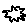
Label: sun